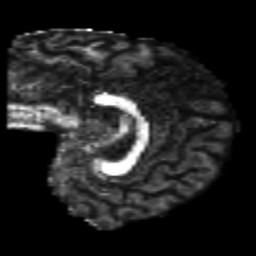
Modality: FA
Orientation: sagittal
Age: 23
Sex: male
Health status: healthy
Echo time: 0.074 s